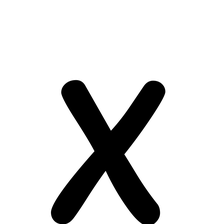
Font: PatrickHand-Regular